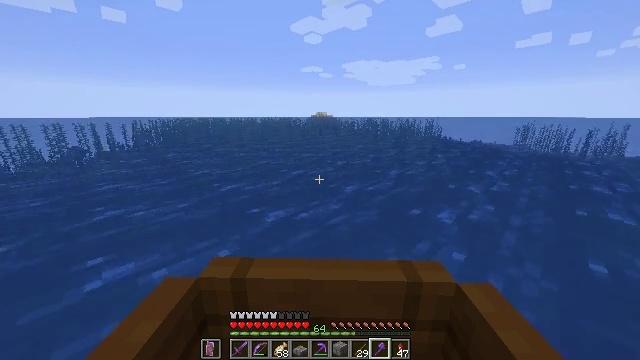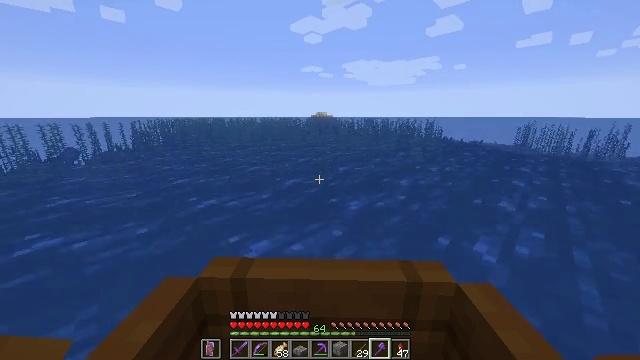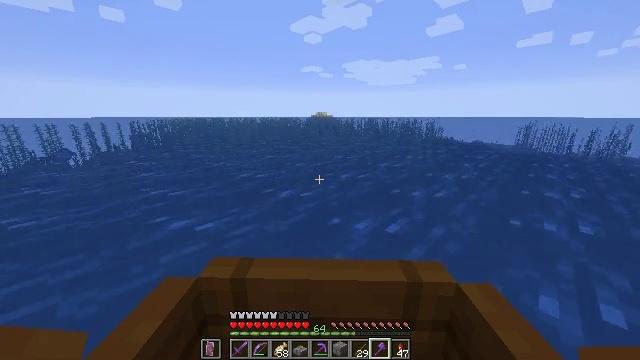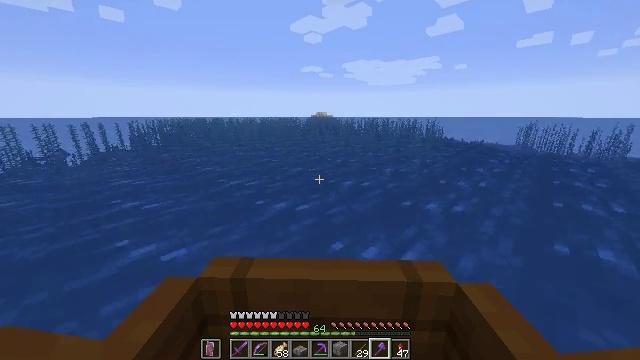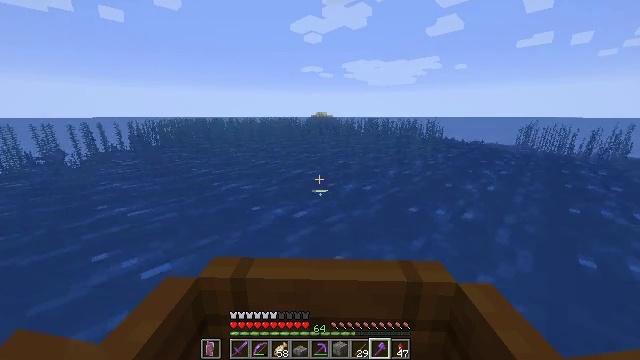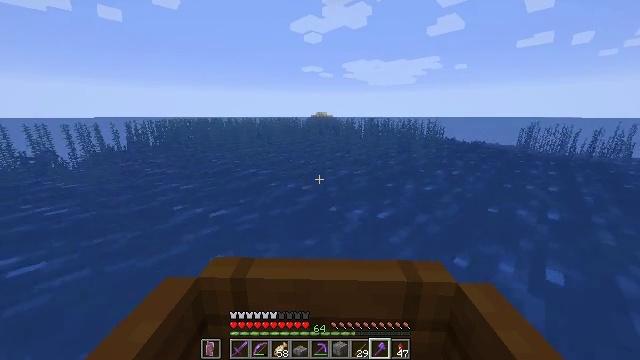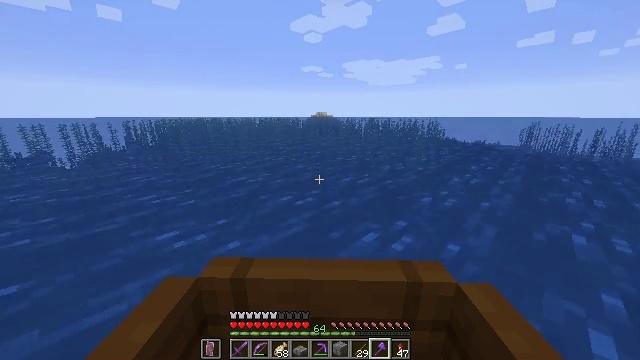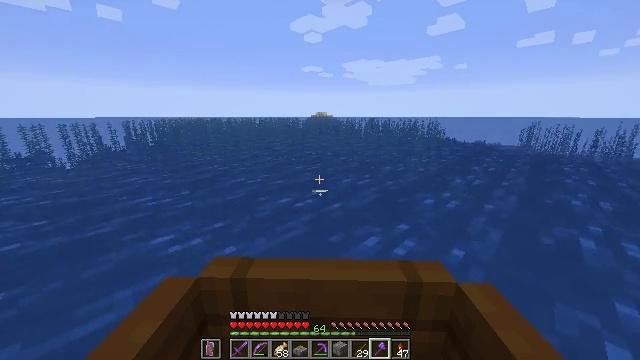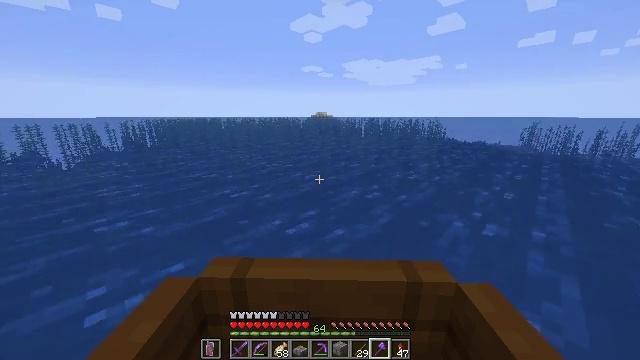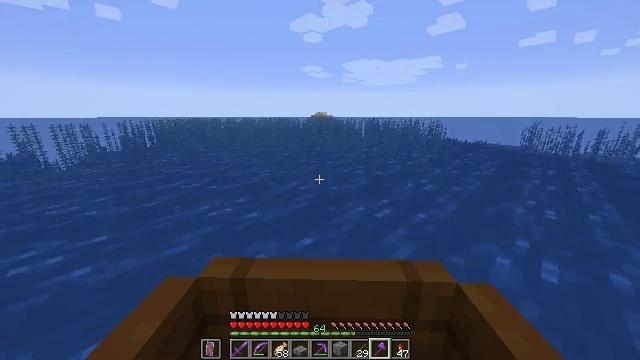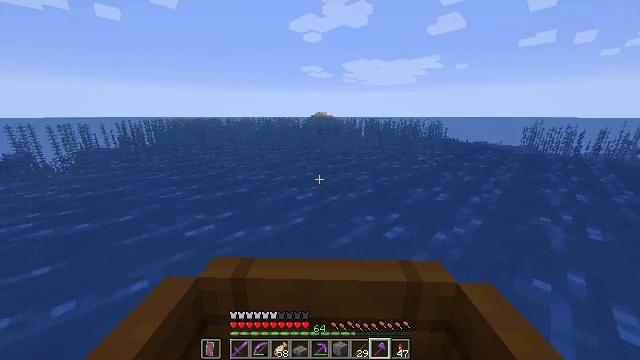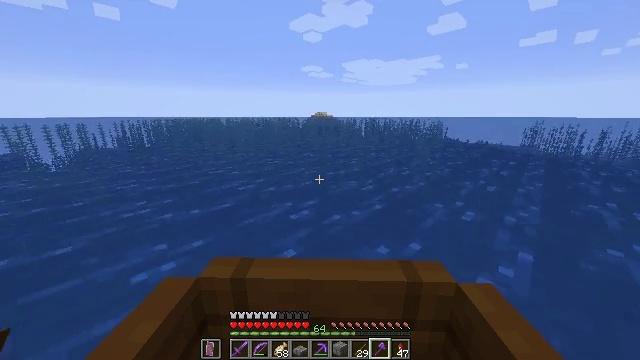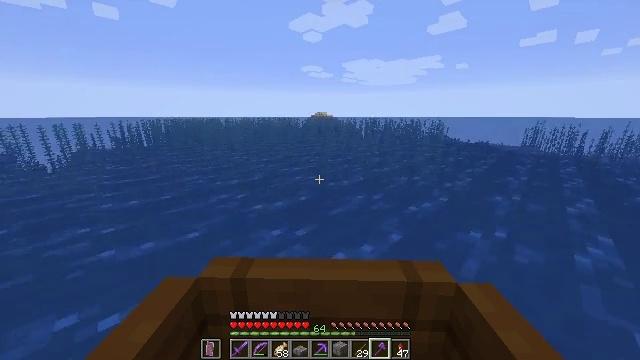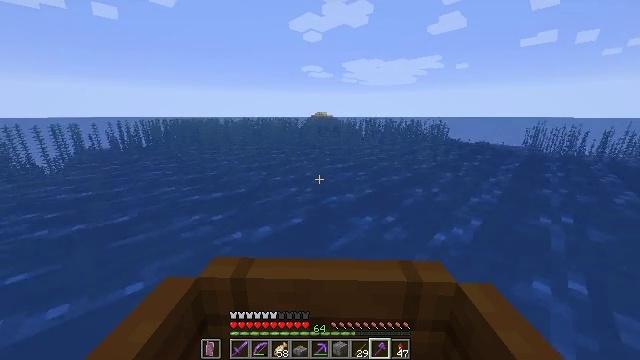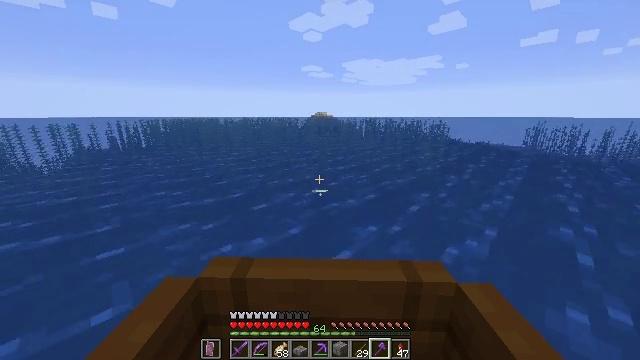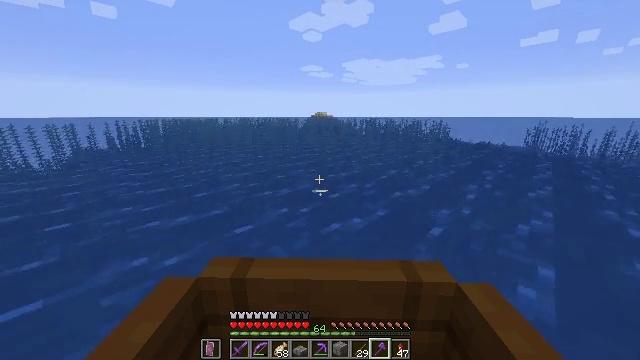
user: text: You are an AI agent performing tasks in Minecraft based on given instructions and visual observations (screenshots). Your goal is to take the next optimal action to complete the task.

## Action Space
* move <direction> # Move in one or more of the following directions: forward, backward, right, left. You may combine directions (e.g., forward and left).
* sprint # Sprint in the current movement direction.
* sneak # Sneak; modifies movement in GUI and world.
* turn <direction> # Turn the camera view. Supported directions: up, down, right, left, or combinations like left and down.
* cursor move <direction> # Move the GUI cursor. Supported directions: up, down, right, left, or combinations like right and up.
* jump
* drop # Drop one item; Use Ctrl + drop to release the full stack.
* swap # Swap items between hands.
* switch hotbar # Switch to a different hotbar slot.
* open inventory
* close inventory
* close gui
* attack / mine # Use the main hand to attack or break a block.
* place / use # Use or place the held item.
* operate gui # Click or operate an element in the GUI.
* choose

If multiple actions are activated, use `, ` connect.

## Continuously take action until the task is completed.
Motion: motion action
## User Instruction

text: Break the blast furnace block.
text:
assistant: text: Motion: move forward, sprint
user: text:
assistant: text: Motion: move forward, sprint
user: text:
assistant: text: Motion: move forward, sprint
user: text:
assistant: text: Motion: move forward, sprint
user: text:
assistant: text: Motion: move forward, sprint
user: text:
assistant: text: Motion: move forward, sprint
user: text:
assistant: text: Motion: move forward, sprint
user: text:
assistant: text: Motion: move forward, sprint
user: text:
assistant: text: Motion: move forward, sprint
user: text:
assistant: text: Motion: move forward, sprint
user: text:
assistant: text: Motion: move forward, sprint
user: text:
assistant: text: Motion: move forward, sprint
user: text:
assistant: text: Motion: move forward, sprint
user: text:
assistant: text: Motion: move forward, sprint
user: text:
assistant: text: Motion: move forward, sprint
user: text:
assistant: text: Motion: move forward, sprint
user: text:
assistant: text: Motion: move forward, sprint
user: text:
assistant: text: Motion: move forward, sprint
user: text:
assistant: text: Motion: move forward, sprint
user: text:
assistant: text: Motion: move forward, sprint
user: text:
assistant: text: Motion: move forward, sprint
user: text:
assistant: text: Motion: move forward, sprint
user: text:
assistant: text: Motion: move forward, sprint
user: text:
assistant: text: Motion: move forward, sprint
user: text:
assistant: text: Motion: move forward, sprint
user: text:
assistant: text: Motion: move forward, sprint
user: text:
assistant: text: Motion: move forward, sprint
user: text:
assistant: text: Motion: move forward, sprint
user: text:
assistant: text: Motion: move forward, sprint
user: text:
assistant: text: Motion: move forward, sprint